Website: crate-barrel
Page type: delivery-shipping
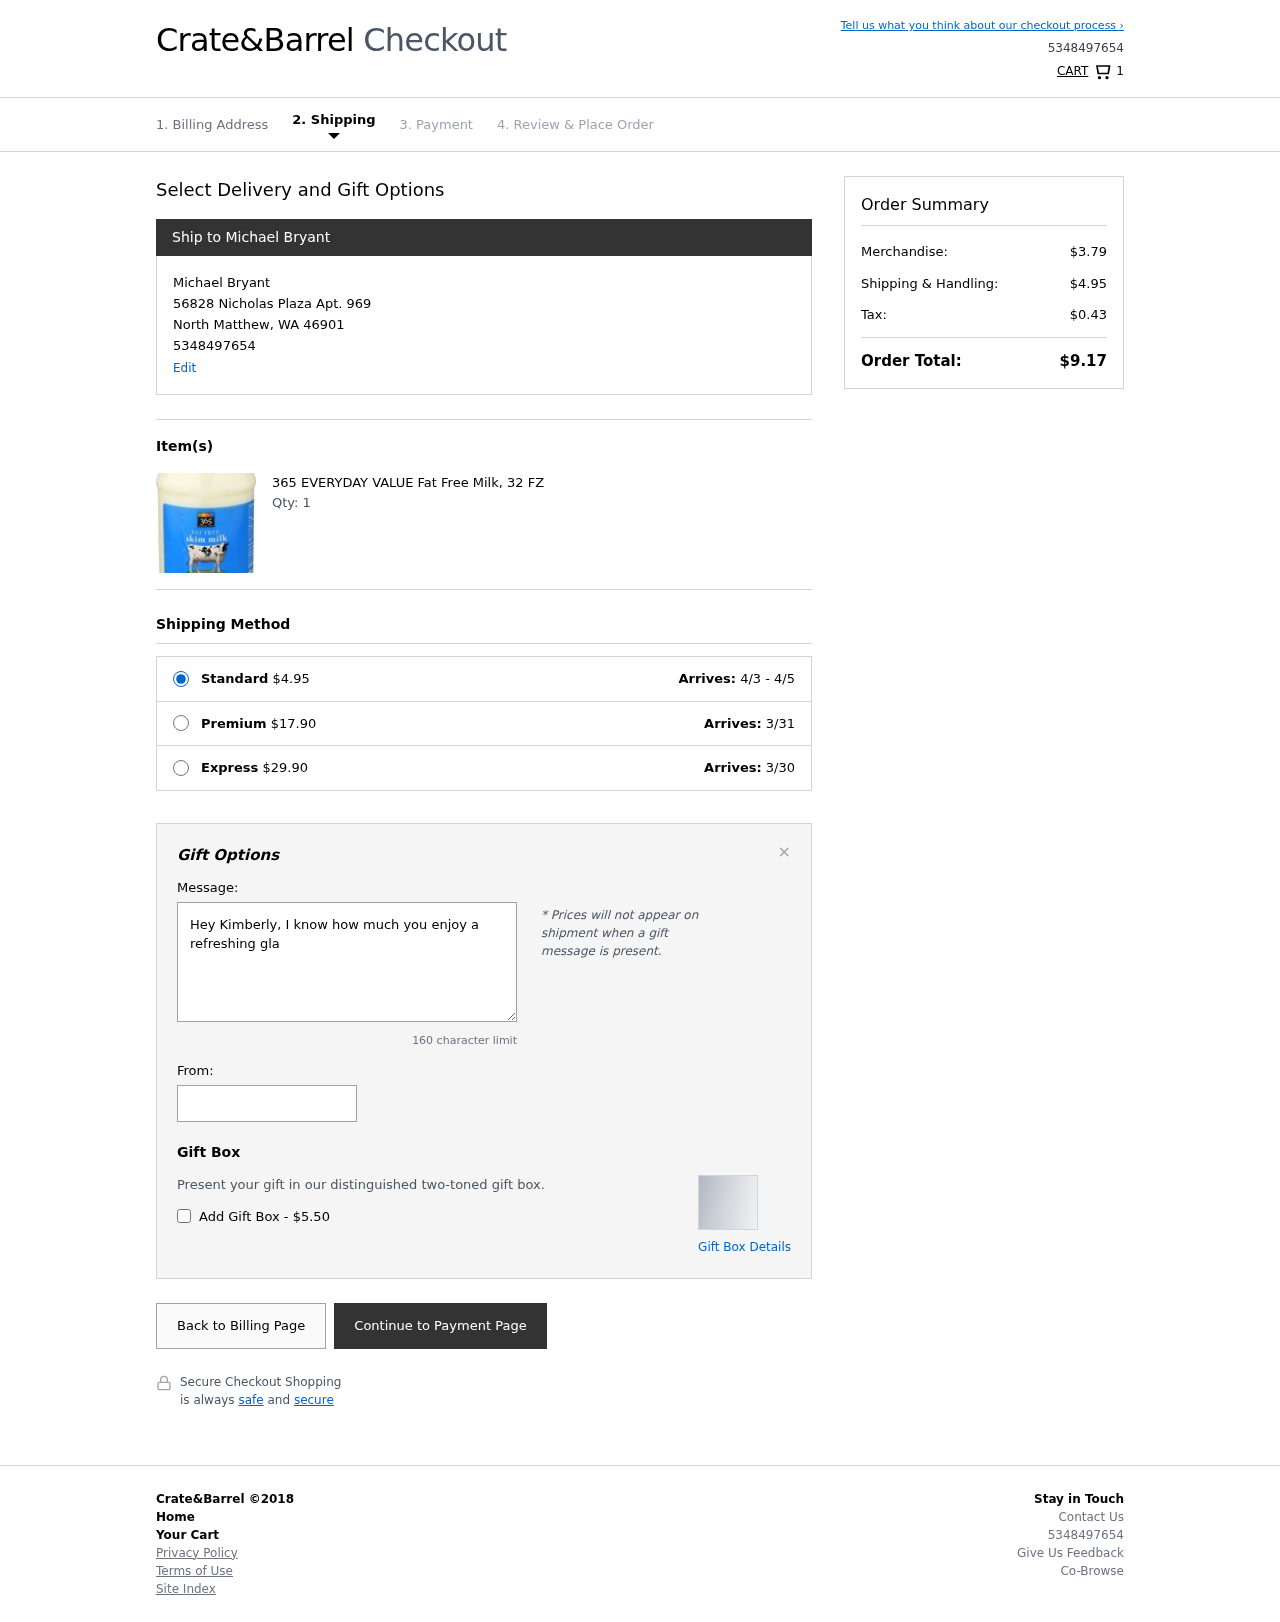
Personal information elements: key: PII_CITY
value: North Matthew
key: PII_FULLNAME
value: Michael Bryant
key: PII_PHONE
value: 5348497654
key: PII_POSTCODE
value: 46901
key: PII_STATE_ABBR
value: WA
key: PII_STREET
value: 56828 Nicholas Plaza Apt. 969
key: PII_FIRSTNAME
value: Michael
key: PII_LASTNAME
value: Bryant
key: PII_FULLNAME2
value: Michael Bryant
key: PII_FULLNAME3
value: Michael Bryant
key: PII_FIRSTNAME2
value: Michael
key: PII_FIRSTNAME3
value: Michael
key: PII_LASTNAME2
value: Bryant
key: PII_LASTNAME3
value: Bryant
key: PII_FIRSTNAME_DERIVED
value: Michael
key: PII_LASTNAME_DERIVED
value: Bryant
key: PII_FULLNAME_DERIVED
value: Michael Bryant
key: PII_NAME_FULL_DERIVED
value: Michael Bryant
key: PII_PHONE_LINE
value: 7654
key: PII_PHONE_SUFFIX
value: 7654
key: PII_PHONE2
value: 5348497654
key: PII_PHONE3
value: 5348497654
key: PII_PHONE_NUMERIC
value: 5348497654
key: PII_PHONE_LINE_NUMERIC
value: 7654
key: PII_PHONE_SUFFIX_NUMERIC
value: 7654
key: PII_PHONE2_NUMERIC
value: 5348497654
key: PII_PHONE3_NUMERIC
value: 5348497654
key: PII_PHONE_DIGITS
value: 5348497654
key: PII_PHONE_LAST4
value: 7654
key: PII_GIFT_MESSAGE
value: Hey Kimberly, I know how much you enjoy a refreshing glass of milk, especially when you’re whipping up your favorite recipes. Thought you'd appreciate this little treat for your kitchen! Cheers to great days ahead!
Michael
Product elements: key: PRODUCT1_NAME
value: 365 EVERYDAY VALUE Fat Free Milk, 32 FZ
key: PRODUCT1_QUANTITY
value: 1
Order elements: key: ORDER_NUM_ITEMS
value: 1
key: ORDER_SHIPPING_COST
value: $4.95
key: ORDER_DELIVERY_DATE
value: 4/3 - 4/5
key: PREMIUM_SHIPPING_COST
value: $17.90
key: PREMIUM_DELIVERY_DATE
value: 3/31
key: EXPRESS_SHIPPING_COST
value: $29.90
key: EXPRESS_DELIVERY_DATE
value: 3/30
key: ORDER_SUBTOTAL
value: $3.79
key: ORDER_SHIPPING_COST2
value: $4.95
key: ORDER_TAX
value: $0.43
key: ORDER_TOTAL
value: $9.17